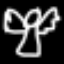
Label: angel